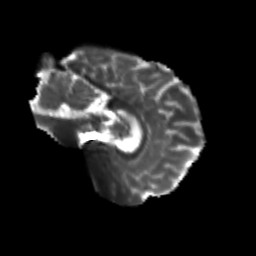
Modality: T2w
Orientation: sagittal
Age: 24
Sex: male
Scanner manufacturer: siemens
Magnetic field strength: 3 T
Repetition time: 3.5 s
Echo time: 0.104 s